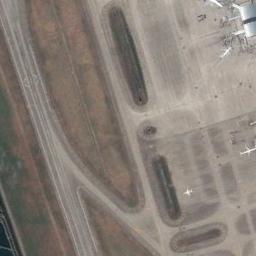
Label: runway